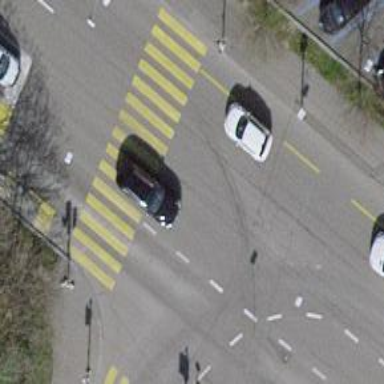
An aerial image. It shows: Secondary road with asphalt surface. It includes cycle lane and trolley wires.